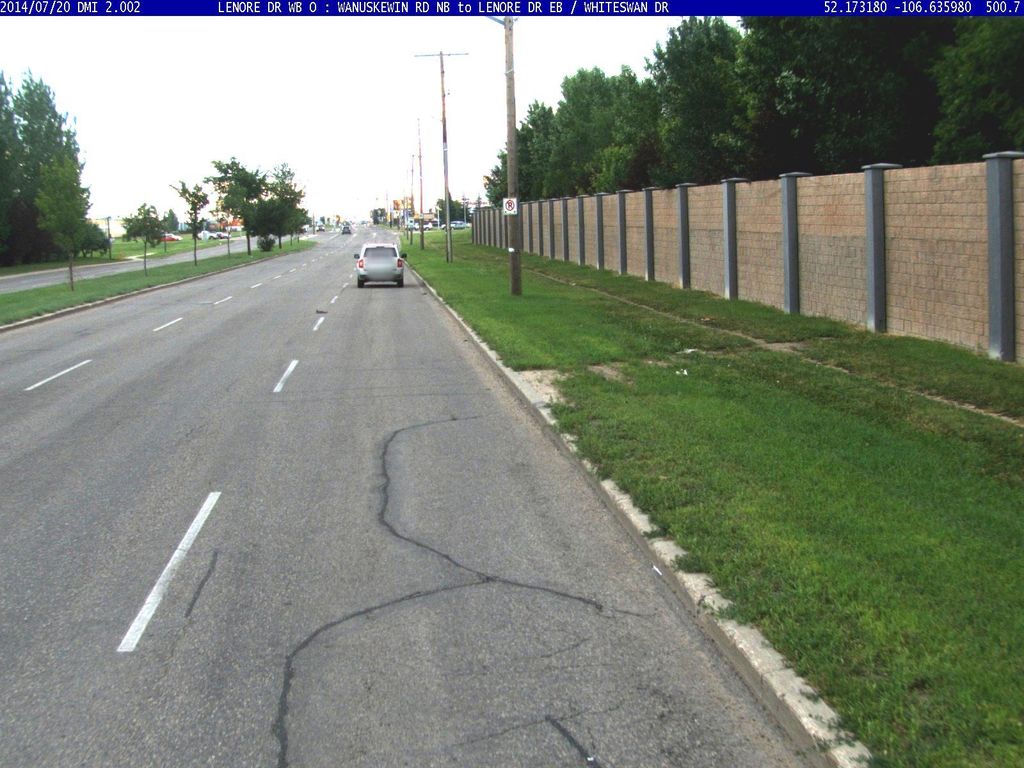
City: saskatoon